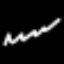
Label: squiggle